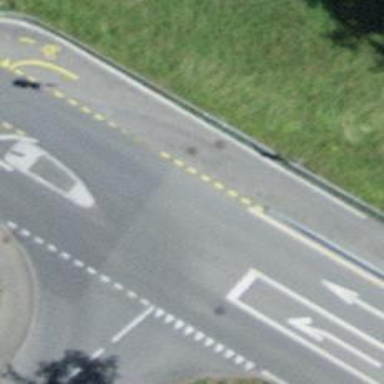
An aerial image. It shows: Bus stop with platform for public transport.